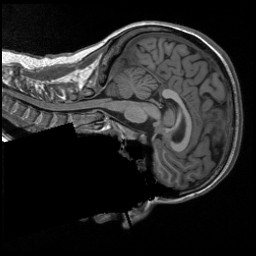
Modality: T1w
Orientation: sagittal